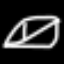
Label: leaf